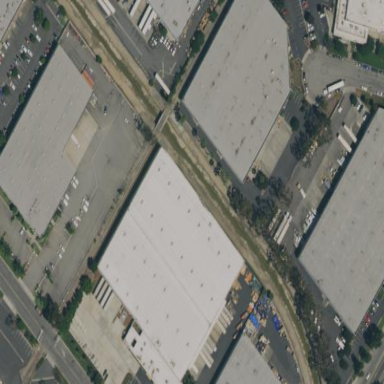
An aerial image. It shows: Warehouse building.